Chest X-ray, PA view. Patient: 52 years old, sex M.
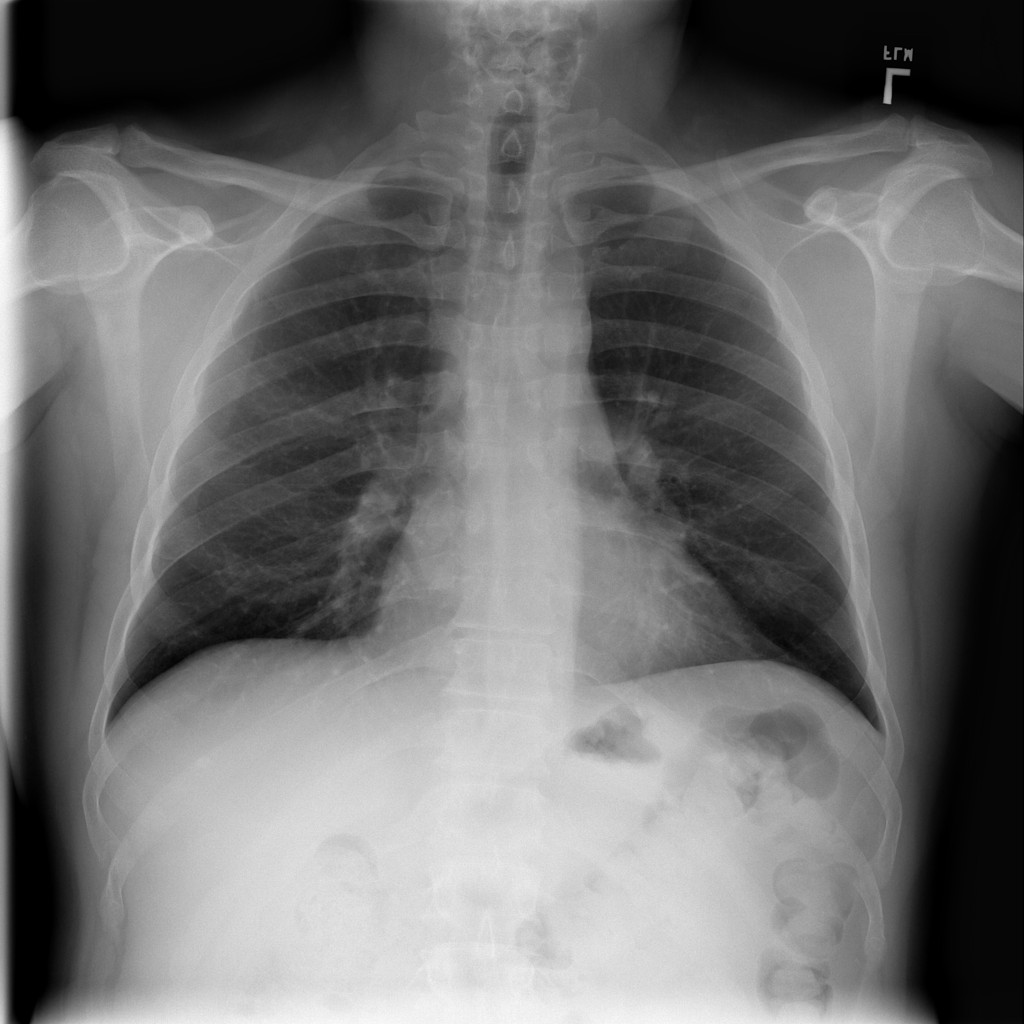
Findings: No Finding